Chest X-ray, PA view. Patient: 54 years old, sex F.
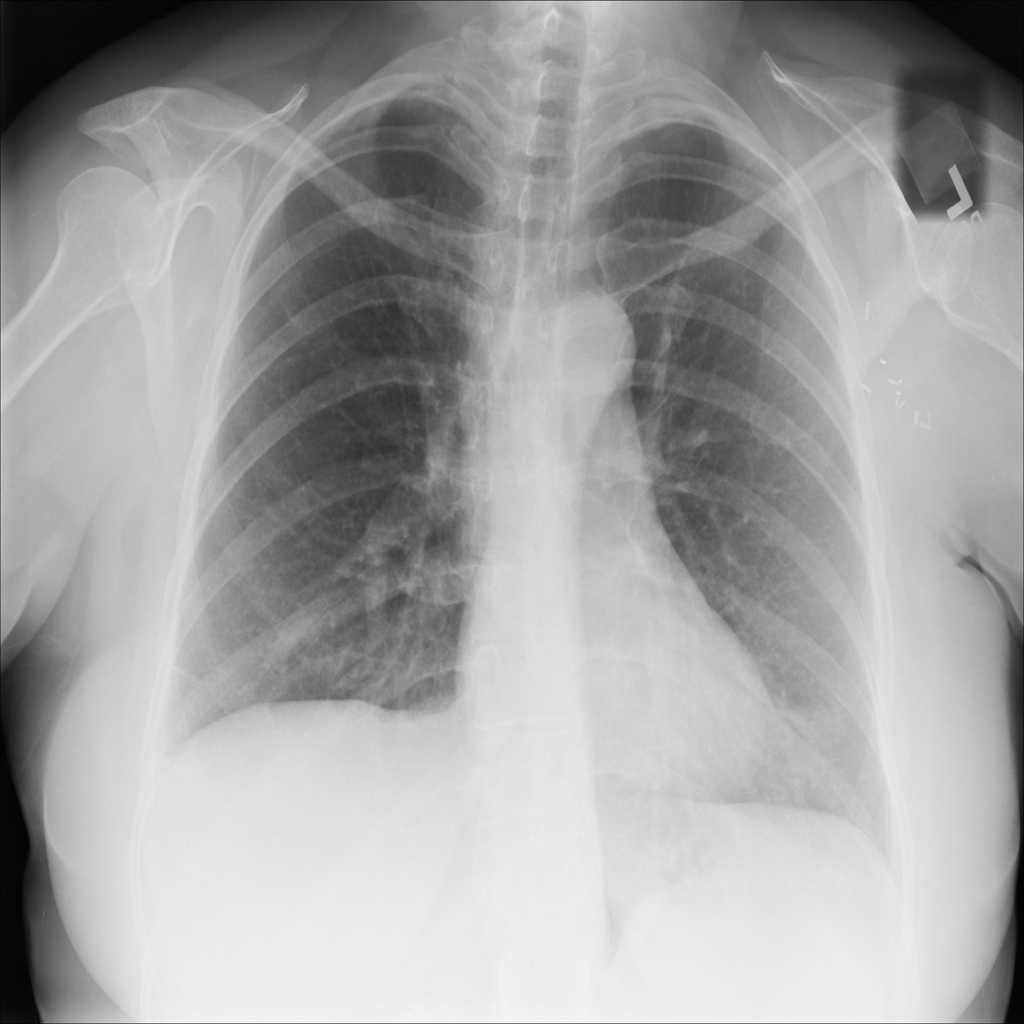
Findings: No Finding